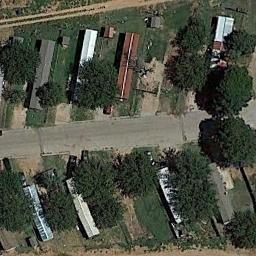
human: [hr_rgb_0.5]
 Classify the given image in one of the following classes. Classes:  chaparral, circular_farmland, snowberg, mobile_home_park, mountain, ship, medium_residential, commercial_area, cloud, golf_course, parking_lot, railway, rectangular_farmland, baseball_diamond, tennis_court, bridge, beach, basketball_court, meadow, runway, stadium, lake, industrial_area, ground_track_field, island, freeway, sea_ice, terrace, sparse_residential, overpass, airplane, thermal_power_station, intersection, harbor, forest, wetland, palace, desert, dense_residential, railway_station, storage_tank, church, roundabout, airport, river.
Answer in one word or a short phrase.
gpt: mobile_home_park